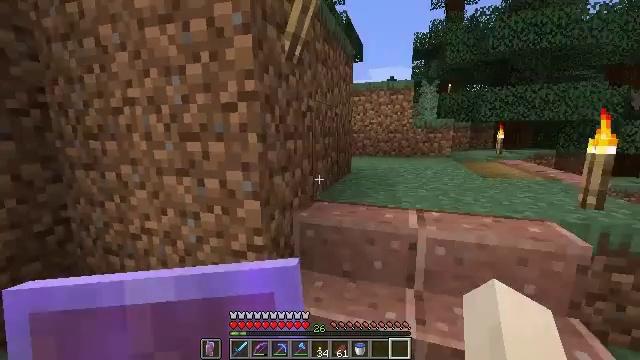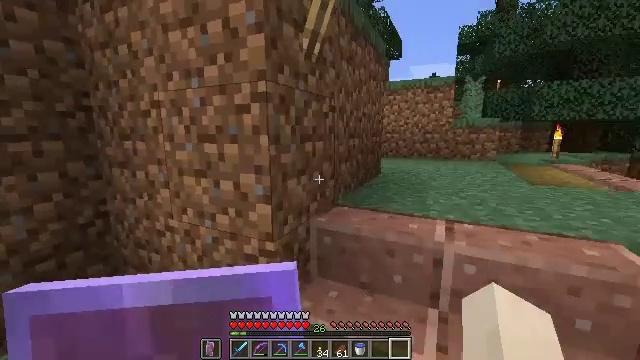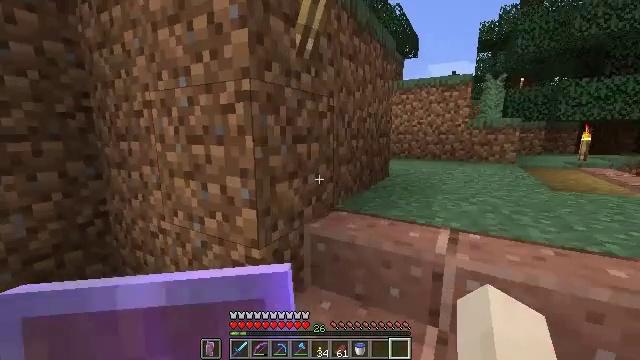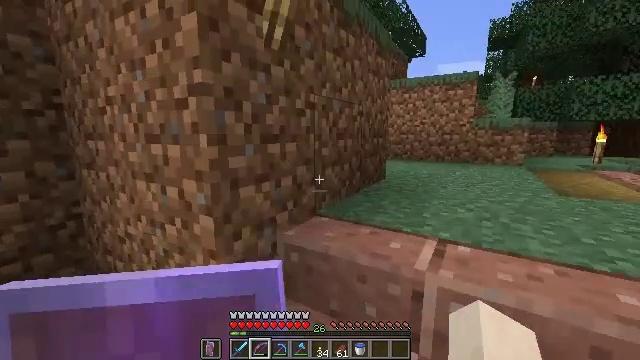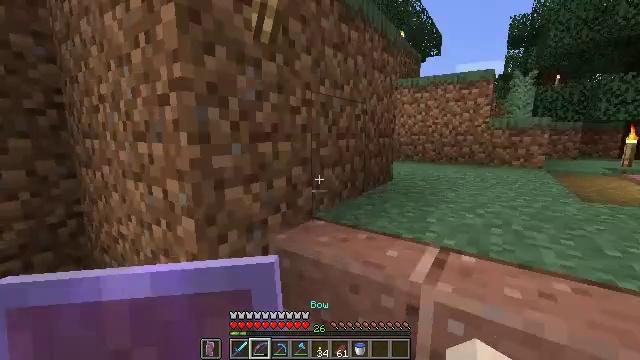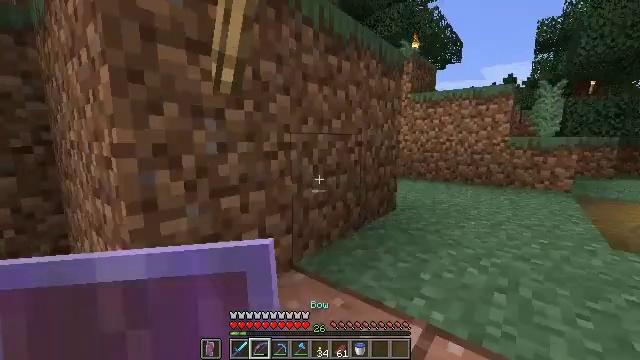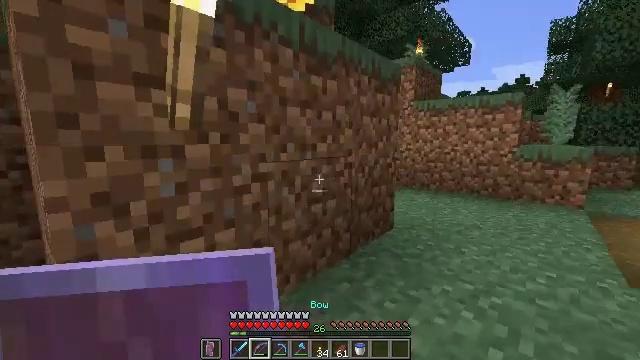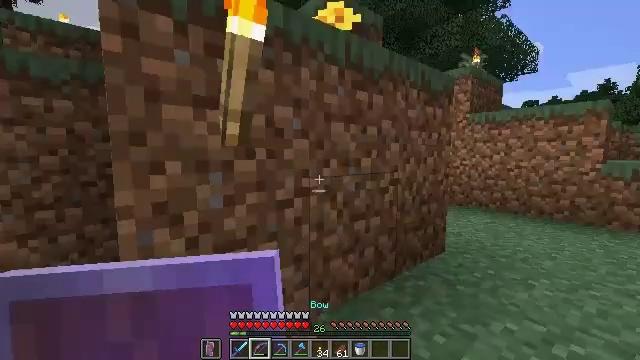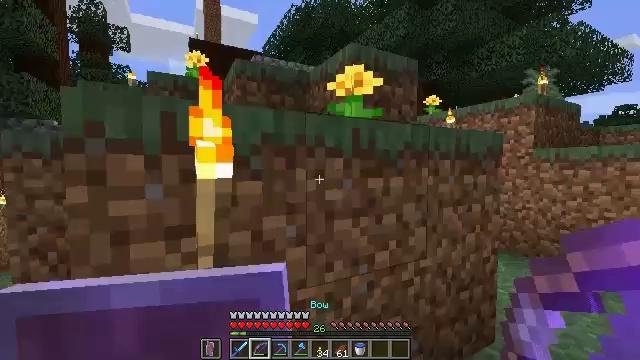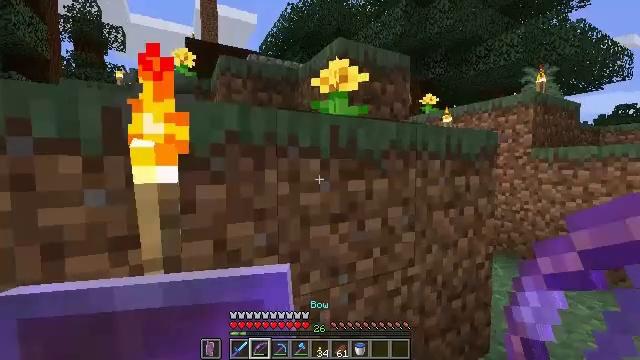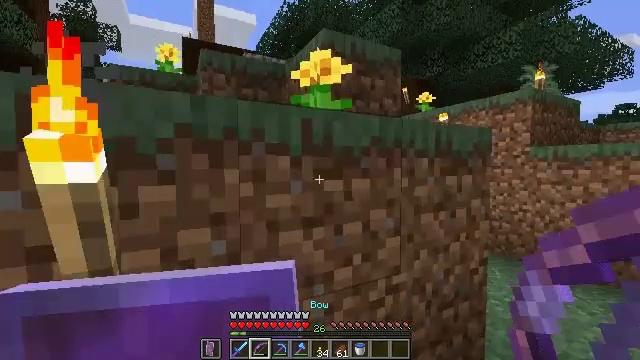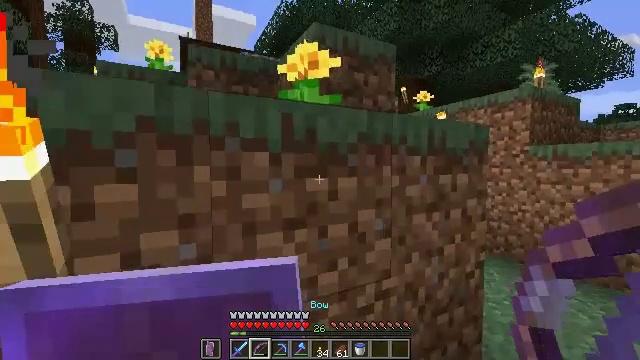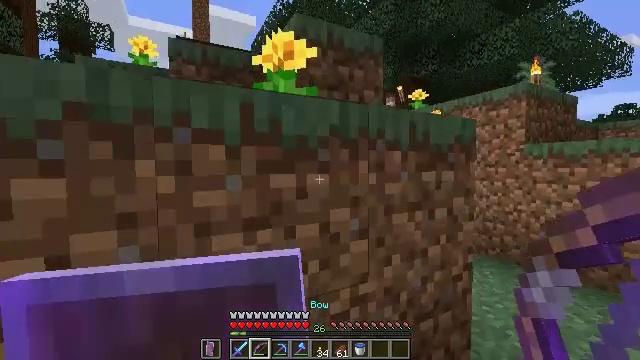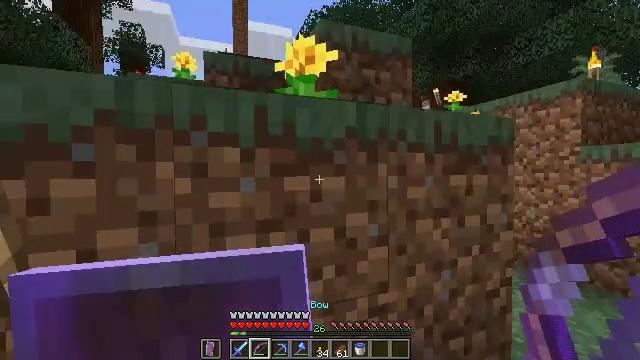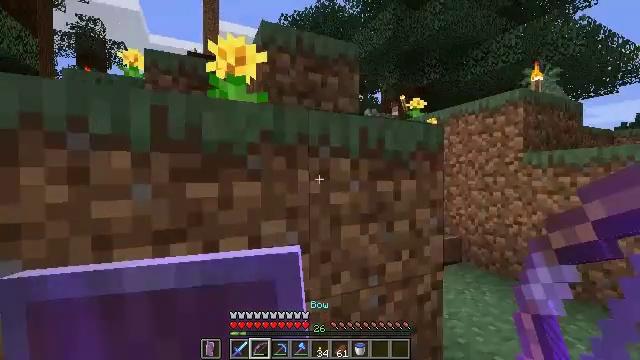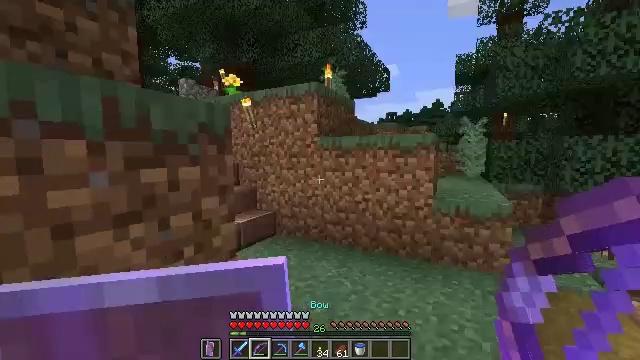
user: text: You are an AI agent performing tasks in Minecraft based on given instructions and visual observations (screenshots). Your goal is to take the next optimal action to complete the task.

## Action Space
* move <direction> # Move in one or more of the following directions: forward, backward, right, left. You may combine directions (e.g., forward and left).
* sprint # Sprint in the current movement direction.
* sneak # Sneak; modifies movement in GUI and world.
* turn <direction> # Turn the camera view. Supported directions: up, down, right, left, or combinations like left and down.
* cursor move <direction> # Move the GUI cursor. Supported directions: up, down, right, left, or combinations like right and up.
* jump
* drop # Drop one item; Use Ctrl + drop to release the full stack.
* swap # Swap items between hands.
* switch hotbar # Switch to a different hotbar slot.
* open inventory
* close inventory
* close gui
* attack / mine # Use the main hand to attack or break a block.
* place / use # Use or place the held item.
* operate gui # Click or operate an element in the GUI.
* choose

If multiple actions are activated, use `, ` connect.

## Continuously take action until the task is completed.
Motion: motion action
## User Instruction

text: Dig up the grass block for dirt.
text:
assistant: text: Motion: move forward and move right, turn left
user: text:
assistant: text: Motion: move forward and move right, turn left
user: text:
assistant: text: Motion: move forward and move right, turn left, switch to hotbar 2
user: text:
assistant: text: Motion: move forward and move right, turn left, switch to hotbar 2
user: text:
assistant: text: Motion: move forward and move right, turn left
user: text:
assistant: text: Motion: move forward and move right, turn left
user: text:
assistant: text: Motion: move forward and move right, turn left and up
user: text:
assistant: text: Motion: move forward and move right, turn left and up
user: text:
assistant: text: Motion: move forward and move right
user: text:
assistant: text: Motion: move forward and move right
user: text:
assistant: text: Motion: move forward and move right
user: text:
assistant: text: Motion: move right
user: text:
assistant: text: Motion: move right, turn left and up
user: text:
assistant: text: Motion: move right, turn right and up
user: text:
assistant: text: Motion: move forward and move right, turn right and down
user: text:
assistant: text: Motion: move forward and move right, turn right and down
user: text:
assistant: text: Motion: move forward and move right, turn right
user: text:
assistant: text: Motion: move forward and move right, sprint, turn right
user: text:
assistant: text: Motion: move forward and move right, sprint
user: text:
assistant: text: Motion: move forward
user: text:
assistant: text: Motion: move forward, turn left
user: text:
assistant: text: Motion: move forward, turn left and down
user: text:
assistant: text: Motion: move forward, turn left and up
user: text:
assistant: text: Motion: move forward, turn left
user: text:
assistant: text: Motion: move forward
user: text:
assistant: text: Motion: move forward
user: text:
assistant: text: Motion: move forward
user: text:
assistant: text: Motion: move forward and move right
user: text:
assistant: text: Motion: move forward and move right, turn right
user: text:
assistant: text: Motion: move forward and move right, turn right